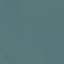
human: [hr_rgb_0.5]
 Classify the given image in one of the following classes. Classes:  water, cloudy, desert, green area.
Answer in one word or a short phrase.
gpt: water